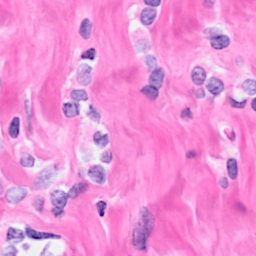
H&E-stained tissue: Breast